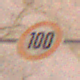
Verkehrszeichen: Geschwindigkeit100
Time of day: Night
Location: Outdoor (Urban)
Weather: Overcast
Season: Winter
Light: Artificial